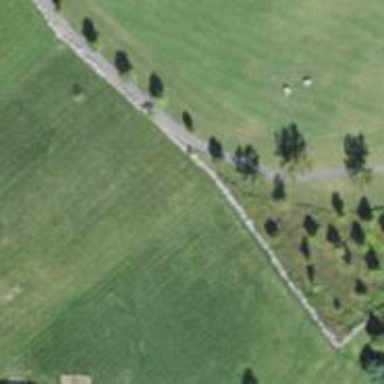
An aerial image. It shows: Service road used as golf cart path.